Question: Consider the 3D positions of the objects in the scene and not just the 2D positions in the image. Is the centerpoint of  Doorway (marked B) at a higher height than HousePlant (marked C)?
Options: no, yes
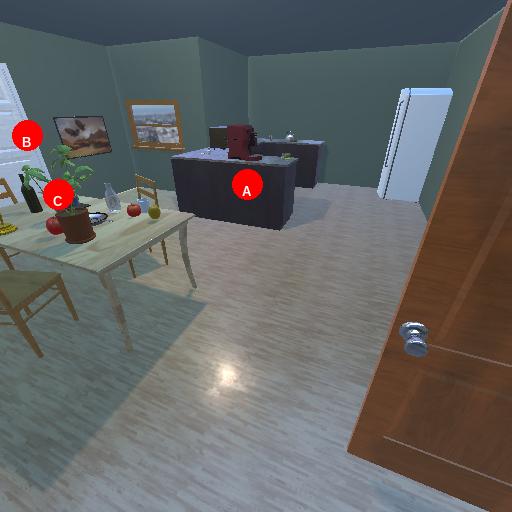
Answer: no